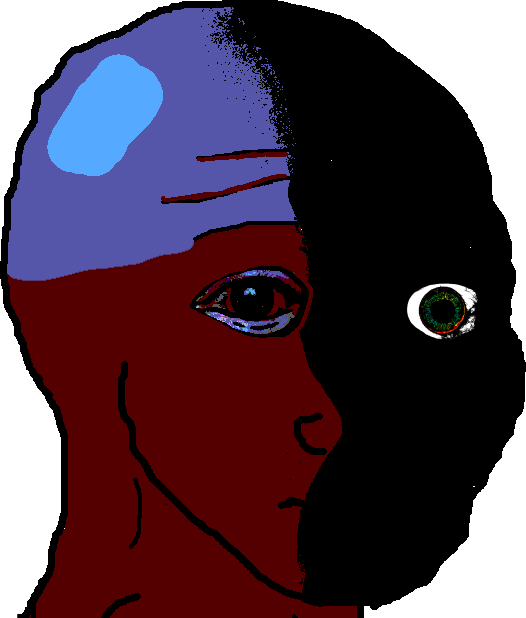
Label: 5_Oomer